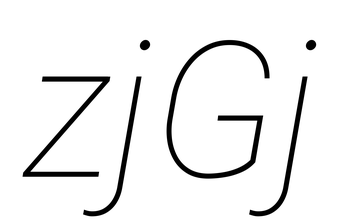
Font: Roboto-Italic_Thin_Italic